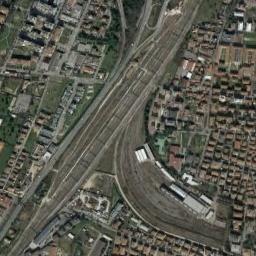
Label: railway_station